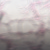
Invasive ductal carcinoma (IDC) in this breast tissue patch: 0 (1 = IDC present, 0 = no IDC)